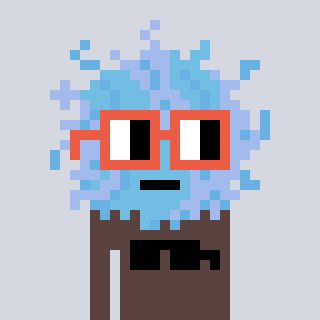
a pixel art character with square orange glasses, a lint-shaped head and a darkbrown-colored body on a cool background